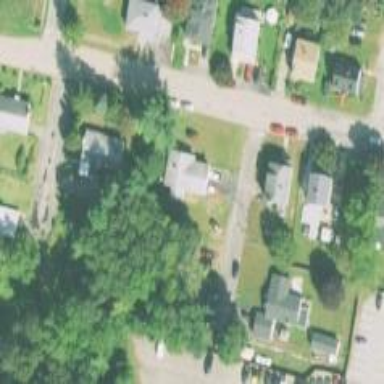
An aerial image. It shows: Residential driveway.